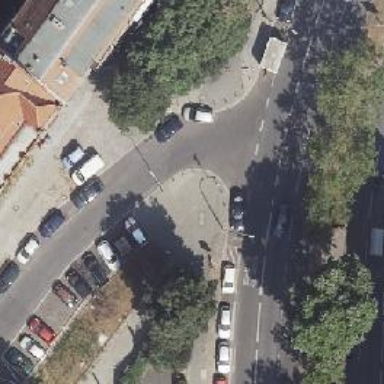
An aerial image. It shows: Asphalt footpath with unmarked crossing.